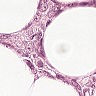
Metastatic tissue present: yes